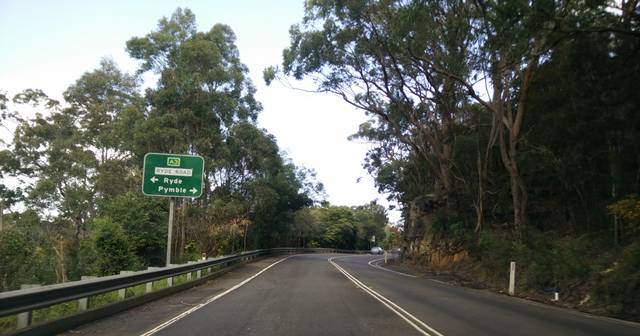
Region: Australia
Coordinates: -33.773, 151.137